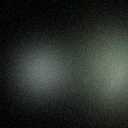
Screen state: off